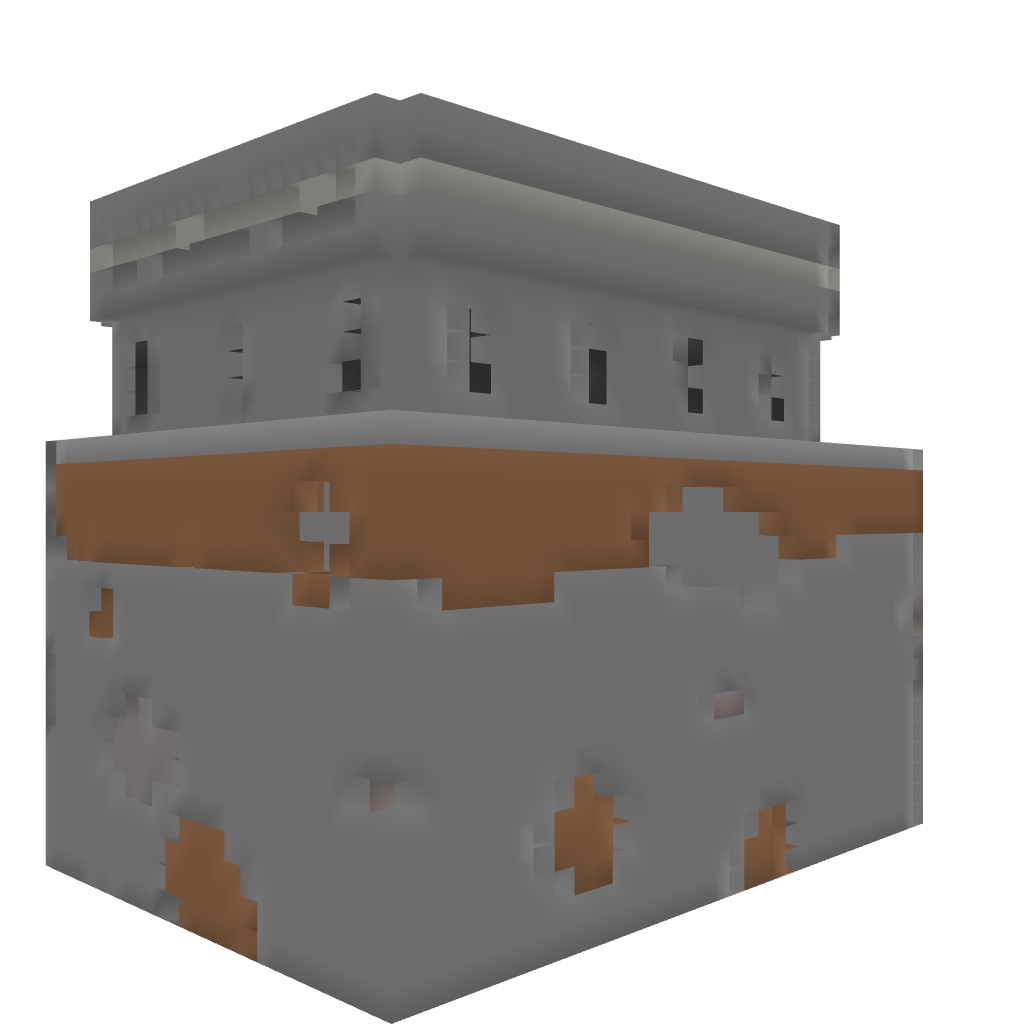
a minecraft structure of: Medium Prison